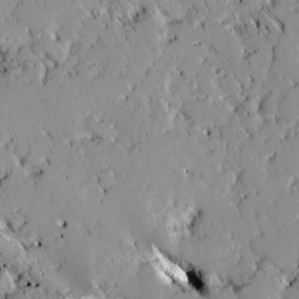
Label: non_frost